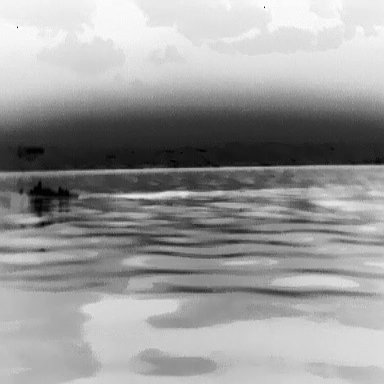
There is a warship in the infrared image.